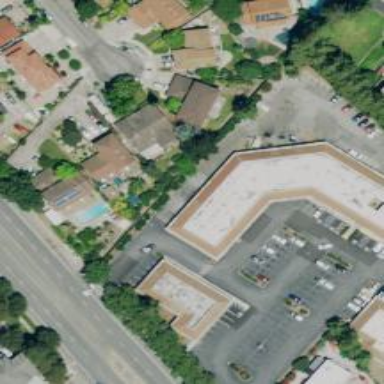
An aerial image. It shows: Pharmacy providing healthcare services.